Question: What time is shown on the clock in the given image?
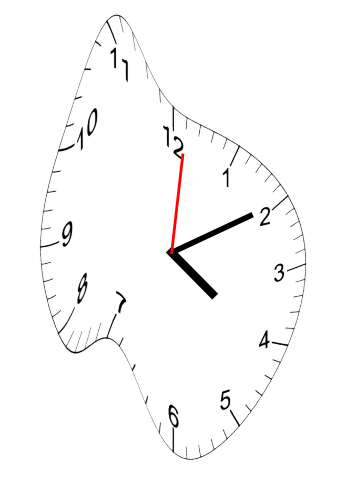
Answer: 04:10:01